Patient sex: M
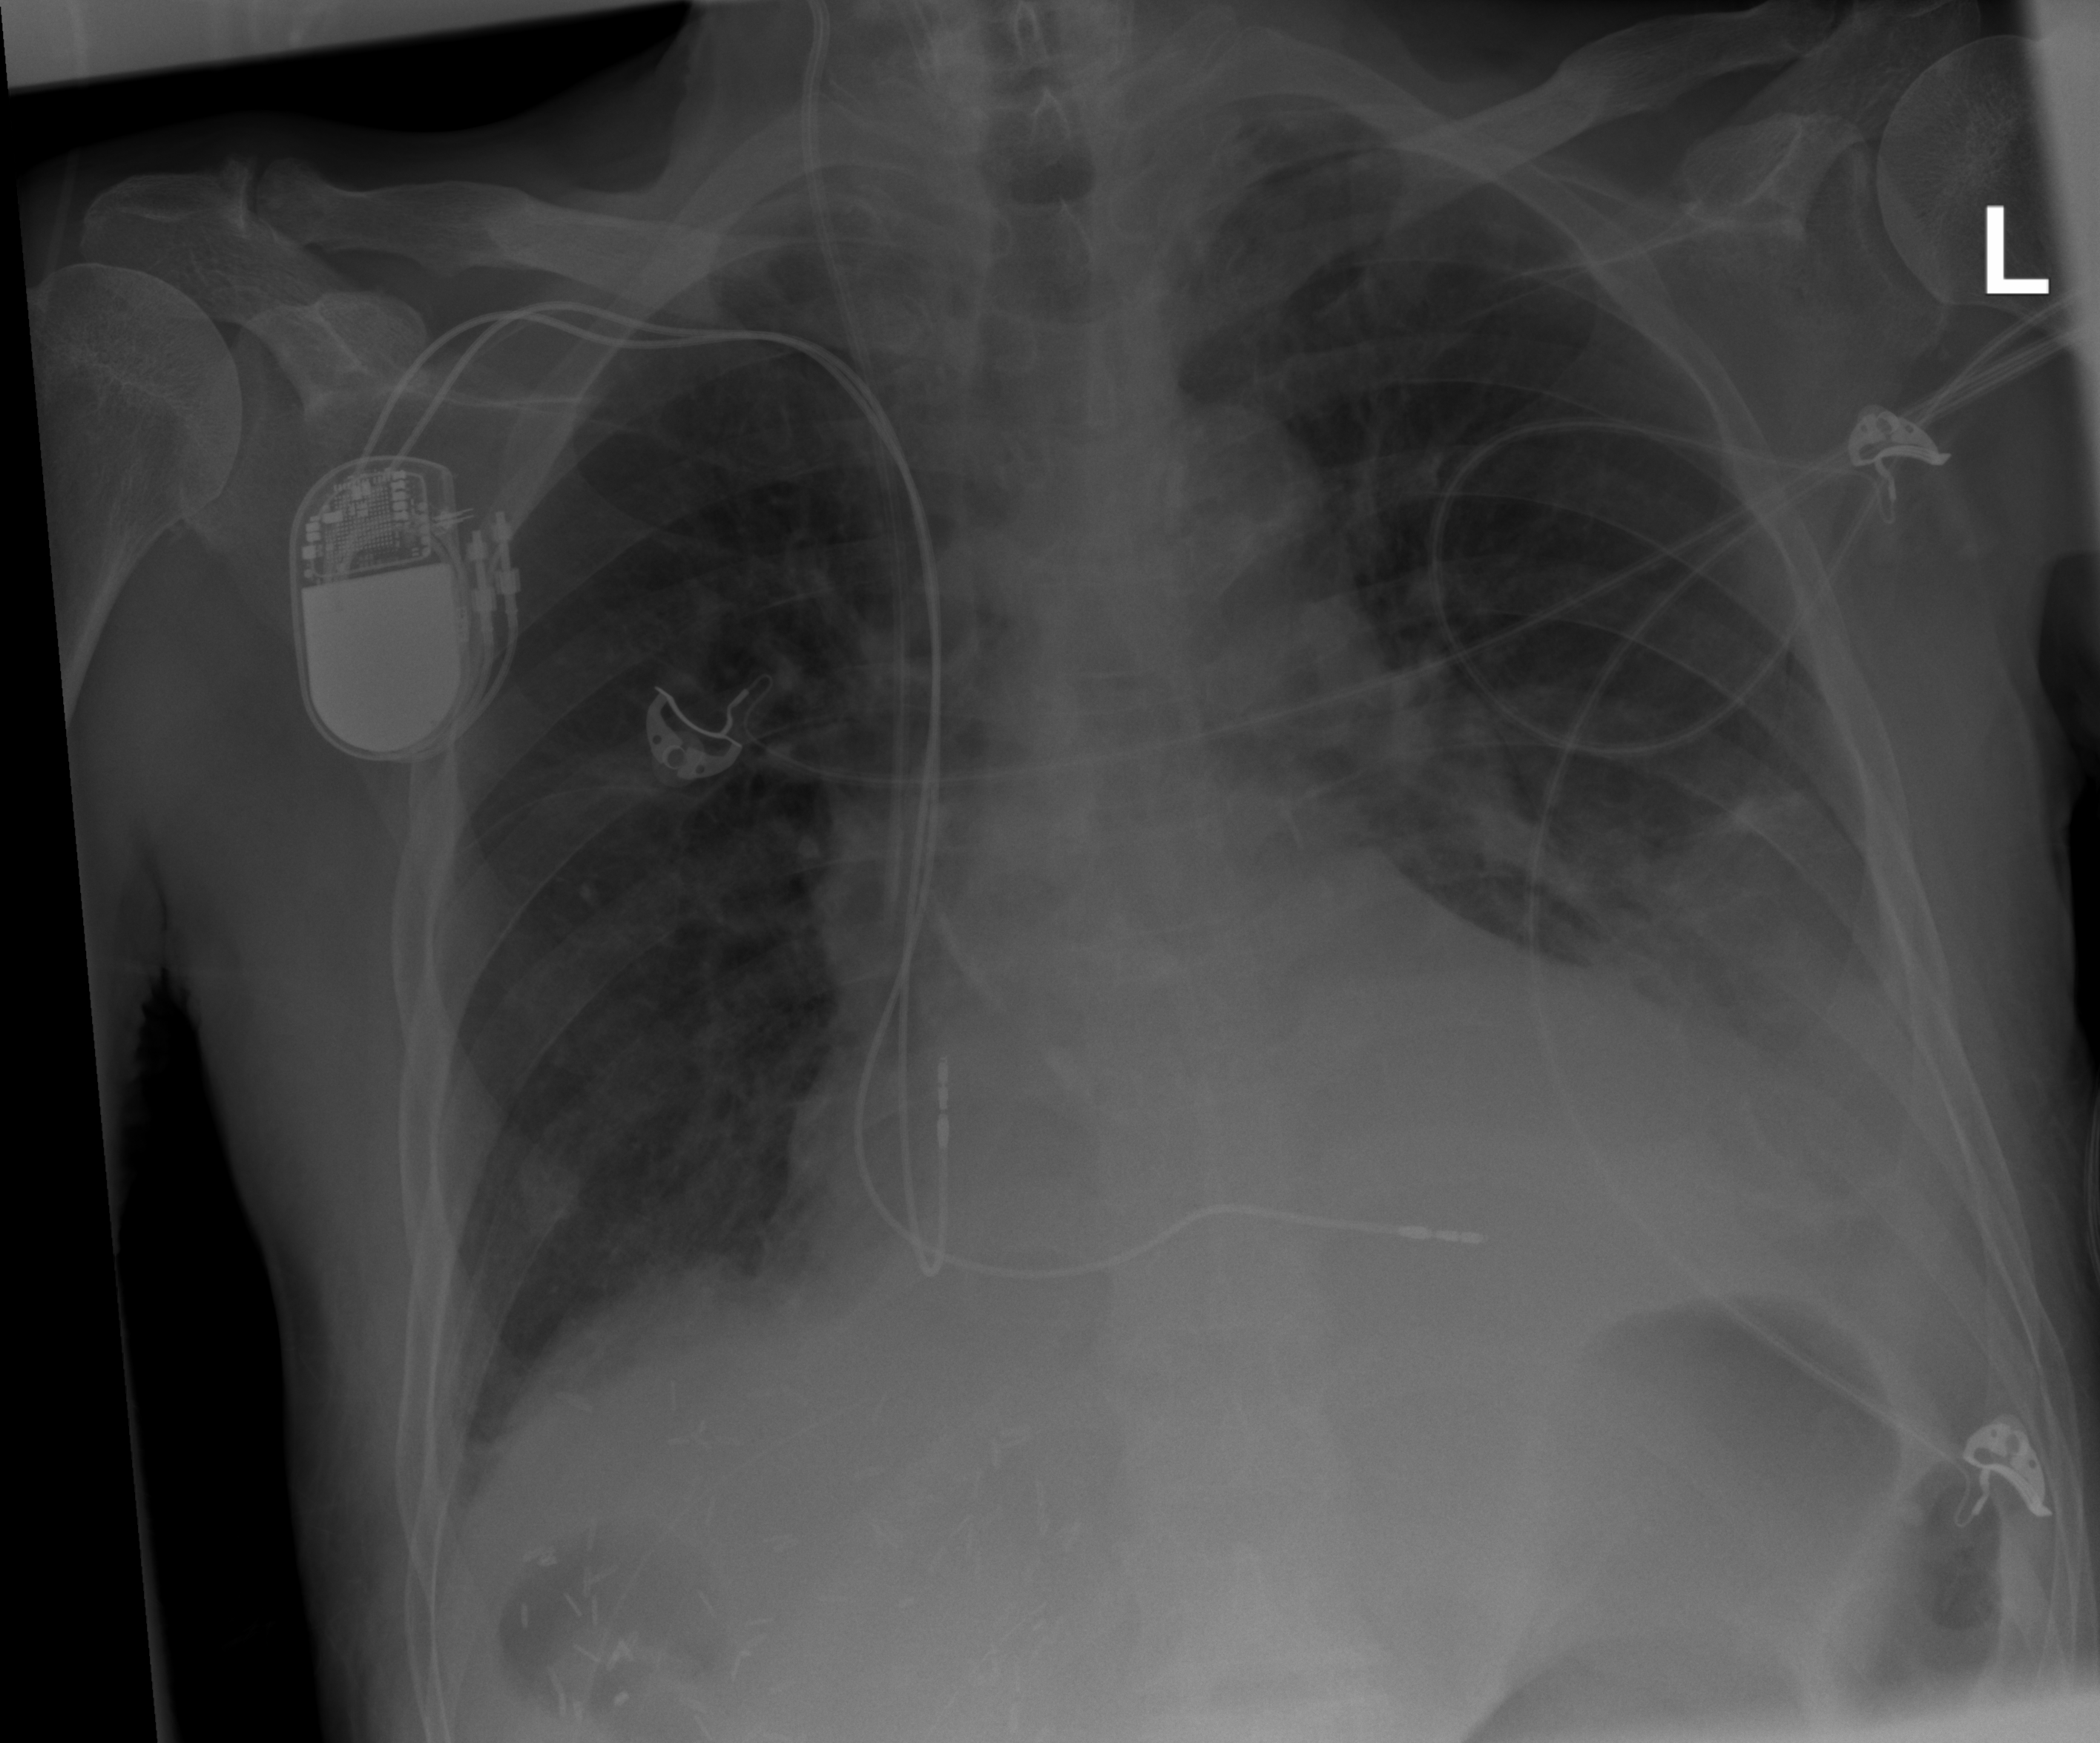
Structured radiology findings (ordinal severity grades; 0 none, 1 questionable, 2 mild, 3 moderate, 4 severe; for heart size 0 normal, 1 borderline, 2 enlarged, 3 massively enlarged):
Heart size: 2
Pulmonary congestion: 2
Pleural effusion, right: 2
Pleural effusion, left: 2
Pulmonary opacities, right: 2
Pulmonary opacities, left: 2
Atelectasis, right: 2
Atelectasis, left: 2